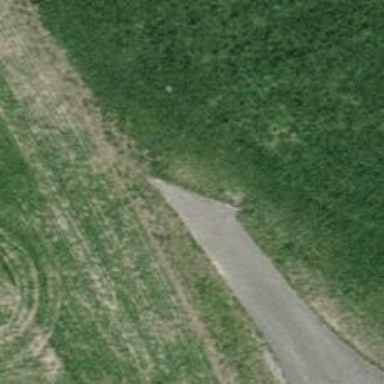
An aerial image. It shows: Well-maintained track road with grade 1 tracktype.